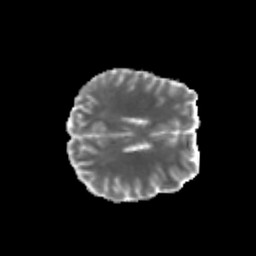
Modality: MD
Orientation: axial
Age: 28
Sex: female
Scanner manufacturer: siemens
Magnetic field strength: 3 T
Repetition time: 3.5 s
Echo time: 0.125 s